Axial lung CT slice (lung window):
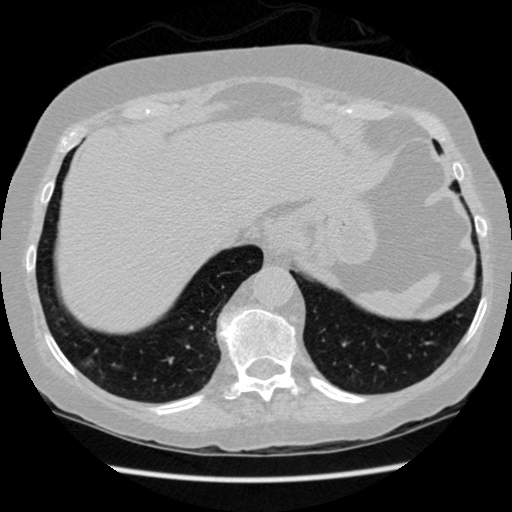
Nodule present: no